Question: Observe the image below. This is displayed in place of the ListView data before I set the 'ListAdapter' in my 'SherlockListFragment'. I don't know if this is a product of SherlockActionBar or standard Android, but in any case - how do I bring it back at a later point? My use case is that I have a refresh button and when the user presses that I want the list to clear and the spinner to appear again while loading.

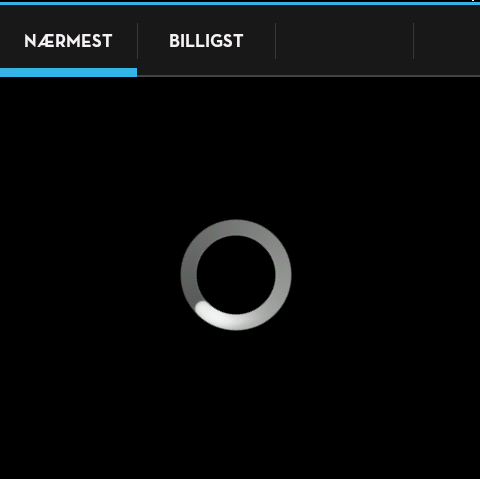
Answer: In your 'SherlockListFragment', call 'setListShown(false);'
The documentation for the compatibility <URL> states:
> Control whether the list is being displayed. You can make it not
displayed if you are waiting for the initial data to show in it.
During this time an indeterminant progress indicator will be shown
instead.
Then of course, once you finish refreshing, call 'setListShown(true);'